Question: I've learning ASP.Net and Entity Framework 4 by a practical example. To trial this, I'm using the example of 'User' sending in devices for 'Repair'. They create an account online, add in a set of 'Details' (address, phone, fax etc), and create the return form ('RMA') online.
The concept I am struggling with, is assigning 'Details' to the 'Returns'. A 'Return' has a set of 'Details', one for contact, delivery and billing. These can be foreign keys to the 'Detail' table, as shown below.
The problem is, that if a 'User' edits their 'Details' online, it will update the 'Details' used on the 'Return'. This is not the desired behaviour. The 'Return' should uses the 'Details' which were available at the time it was created.
The question is, how do you make the entity framework create a new 'Detail' object, instead of updating the existing one. That is if the user updates 'Detail' 23 with a new postcode, 'Detail' 23 is not changed, instead a new 'Detail' is created (i.e. 45). 'Detail' 23 is removed from the 'User', and the new 'Detail' 45 is added to the 'User'. Whilst an existing 'RMA' using 'Detail' 23 is unaffected, meanings if you query the 'RMA' you get the details which were supplied at the time it was created.
If on reading this question, you think the concept is flawed, and instead the DB should be designed differently (i.e. copying 'Detail' data to columns in 'RMA' table, or adding in a form of composite key to 'Detail' table to create a history of revisions). I'm happy to listen to those wise words as well.

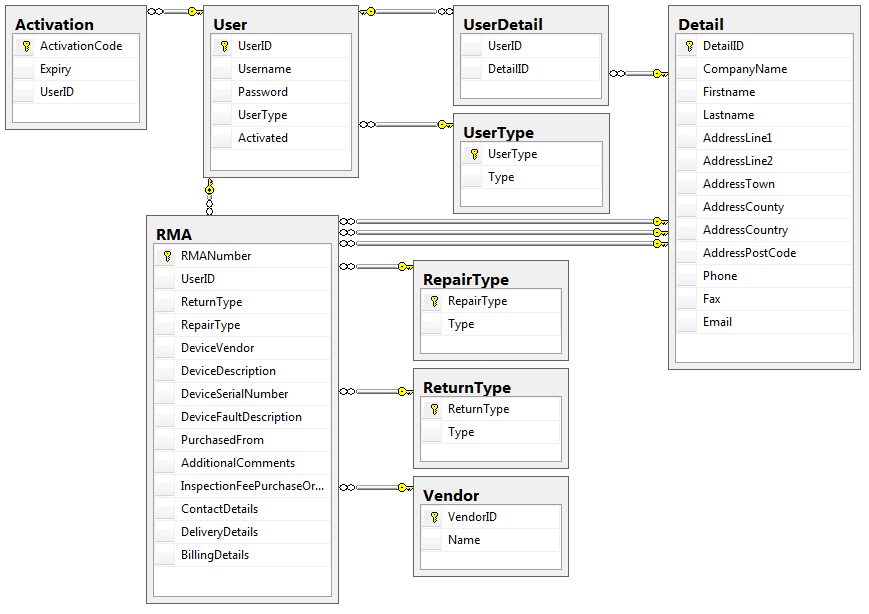
Answer: If you have complex data editing rules that are outside of the realm of basic CRUD, then you essentially have two choices with Entity Framework.
1. Give up on simple data binding and build your special handling into a business rule layer that sits between your GUI and your data layer (EF).
2. Give up the simplicity of a thin EF layer and put your special data handling rules into stored procedures and then set the CRUD procedures in your EF model to the stored procs you've defined.
Either way, you are making a compromise because no ORM, EF or otherise, can accomodate both "codeless" databinding and non-trivial CRUD processing. Pick the approach that suits your project and perferences the best. Some people can't live without databinding, some can't live with it. Some love stored procs and others loath them.